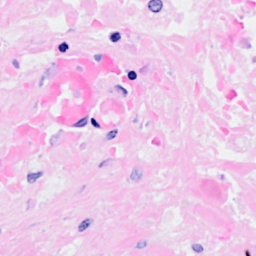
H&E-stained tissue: Breast